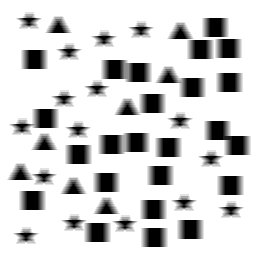
Squares: 24
Triangles: 8
Stars: 16
Total shapes: 48